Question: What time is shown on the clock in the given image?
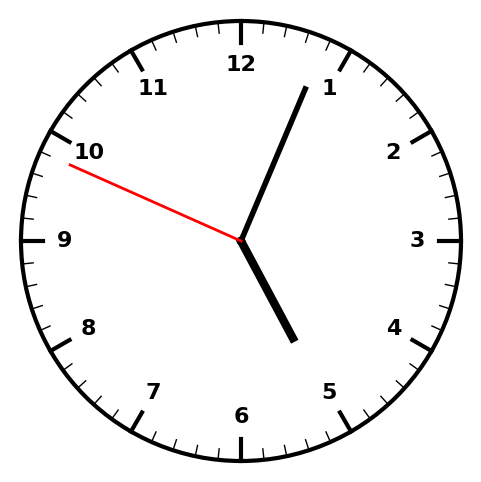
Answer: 05:03:49